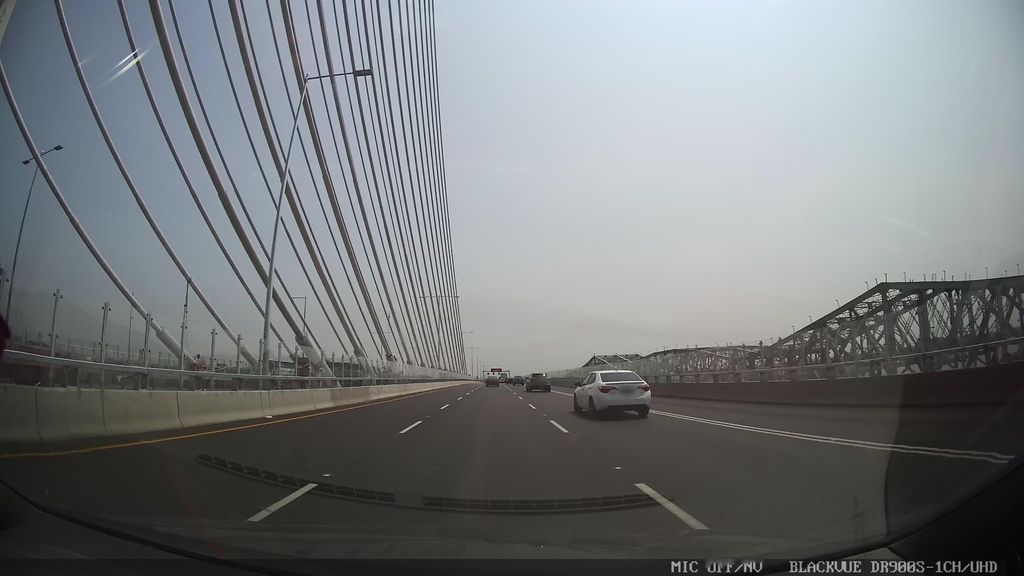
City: montreal